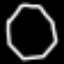
Label: octagon